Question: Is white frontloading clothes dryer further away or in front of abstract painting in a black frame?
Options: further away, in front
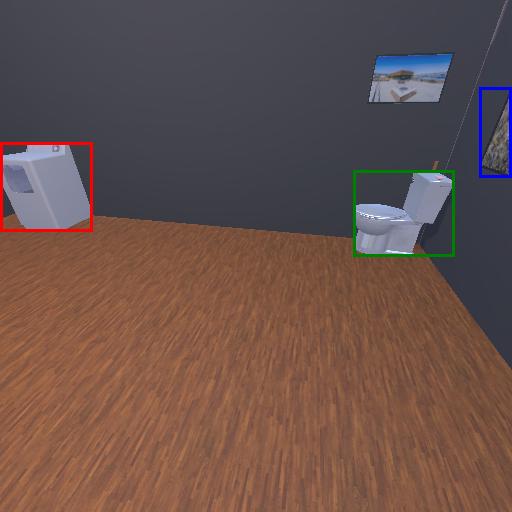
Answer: further away